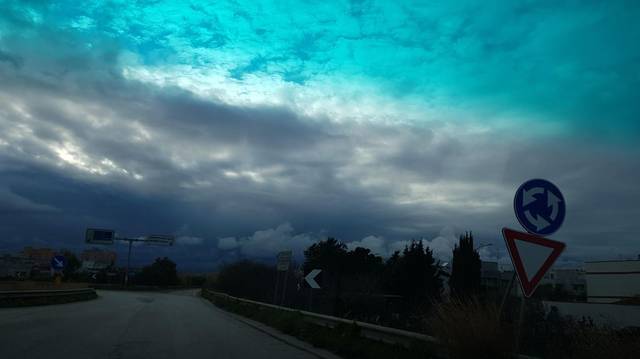
Region: Italy
Coordinates: 40.626, 17.957